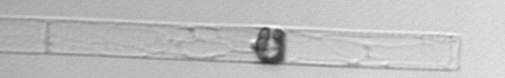
Label: Dactyliosolen_blavyanus